Interaction volume radius: 10 \u00c5
Interaction volume height: 10 \u00c5
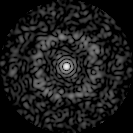
Disorder parameter: 0.8429